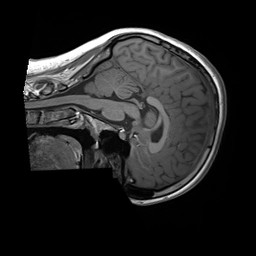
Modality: T1w
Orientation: sagittal
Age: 21
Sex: female
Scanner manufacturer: siemens
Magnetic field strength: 3 T
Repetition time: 1.8 s
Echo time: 0.00232 s